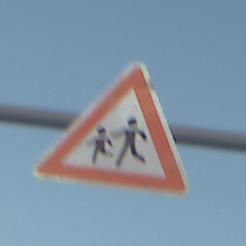
Verkehrszeichen: KinderRechts
Umgebung: Outdoor, Nature
Tageszeit: SunriseSunset
Wetter: Clear
Licht: Natural
Jahreszeit: Winter
Kontrast: LowContrast